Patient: sex M, age 32
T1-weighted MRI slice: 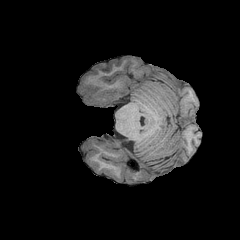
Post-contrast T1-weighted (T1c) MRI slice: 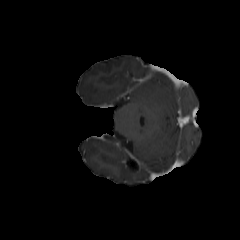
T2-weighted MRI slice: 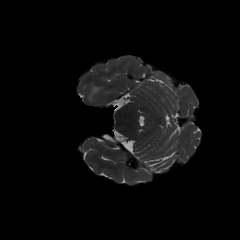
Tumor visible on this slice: yes
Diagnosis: Astrocytoma, IDH-mutant
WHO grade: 2